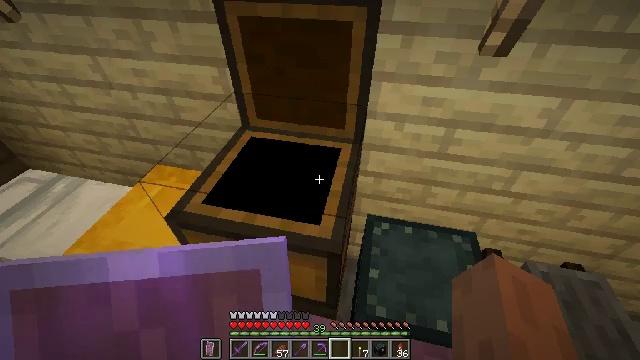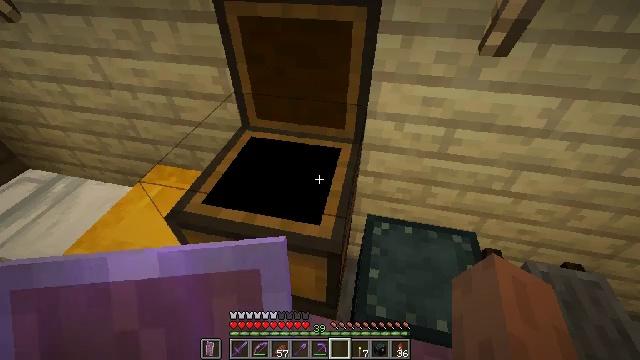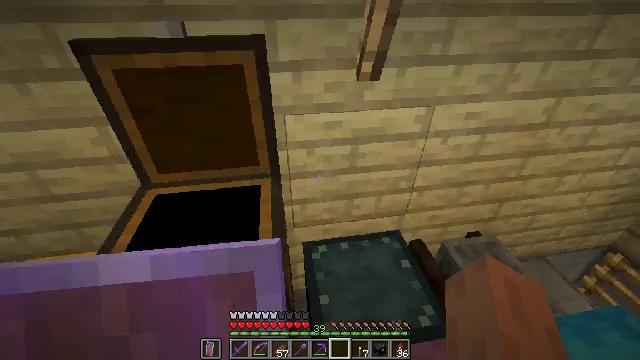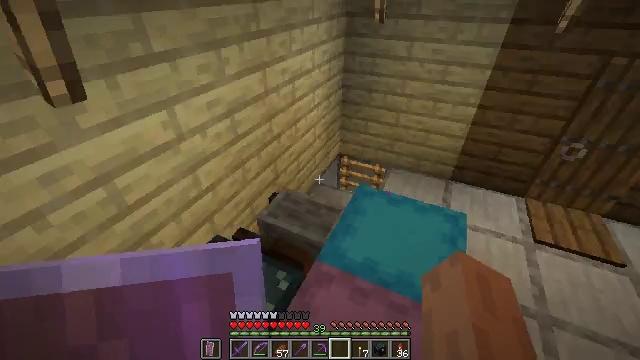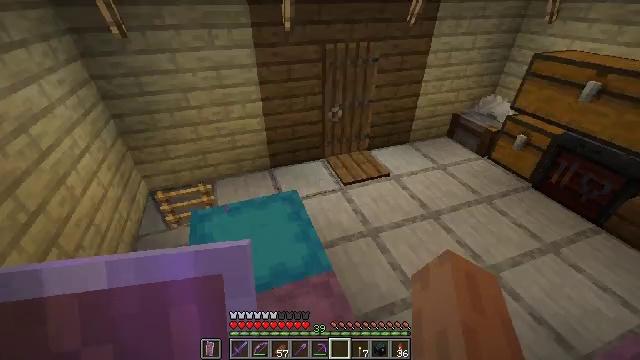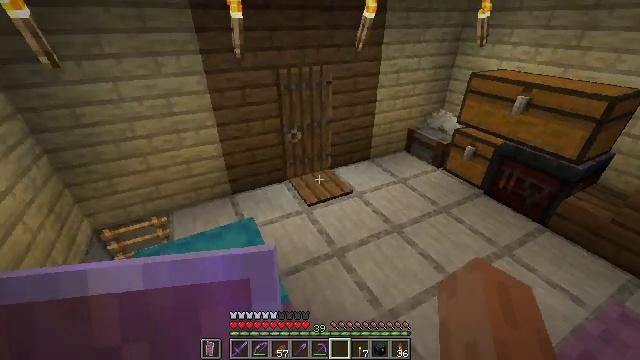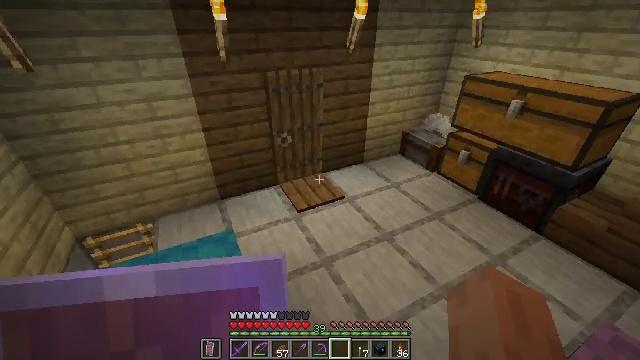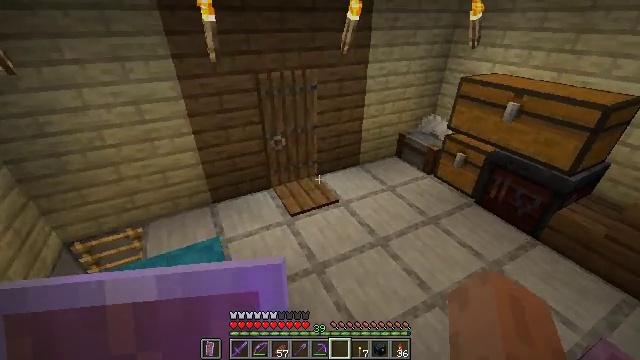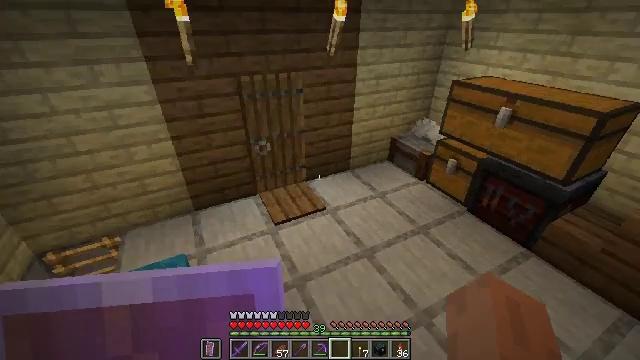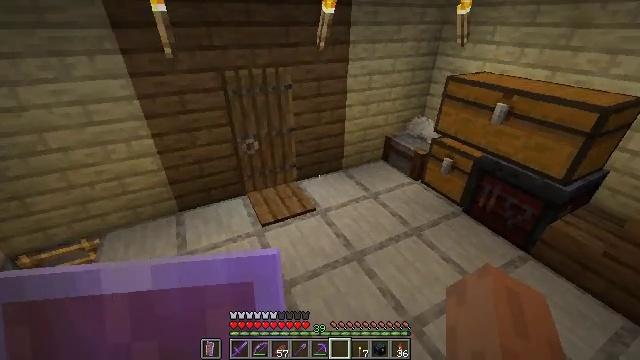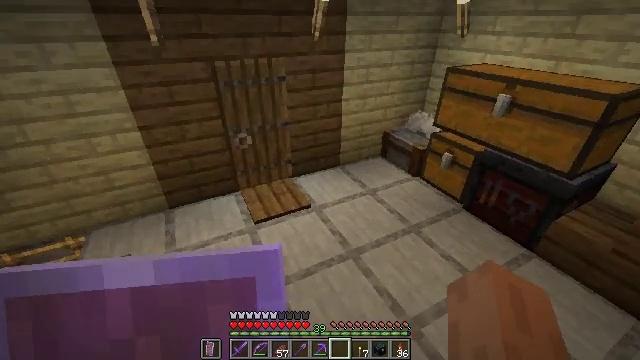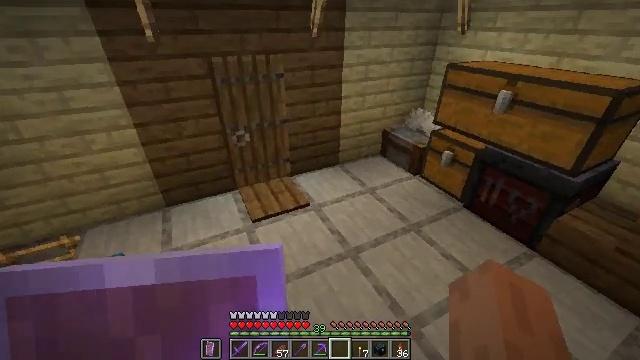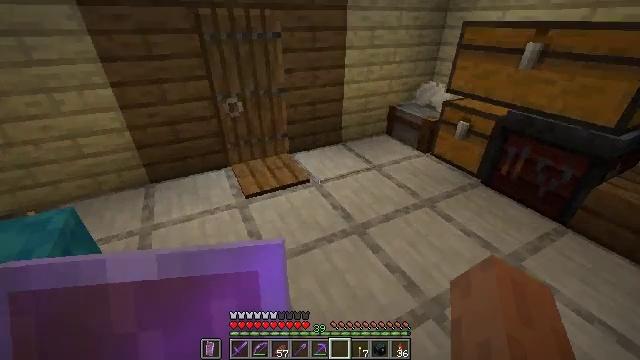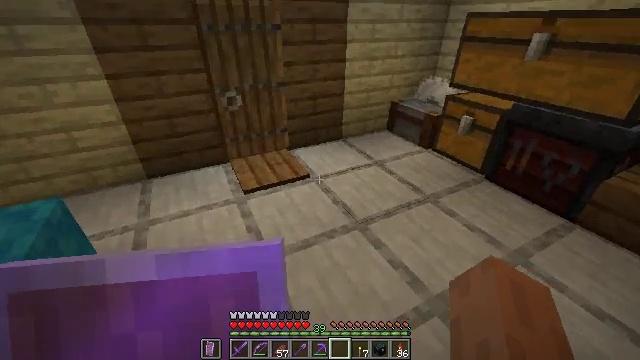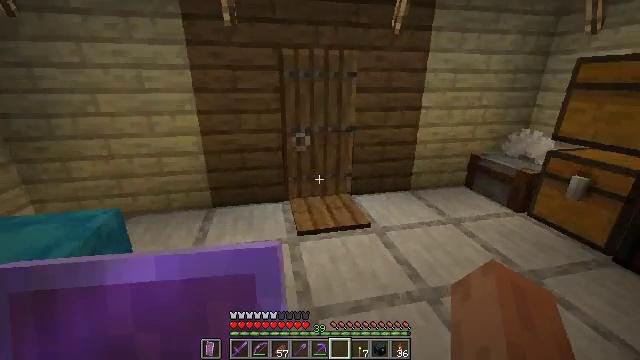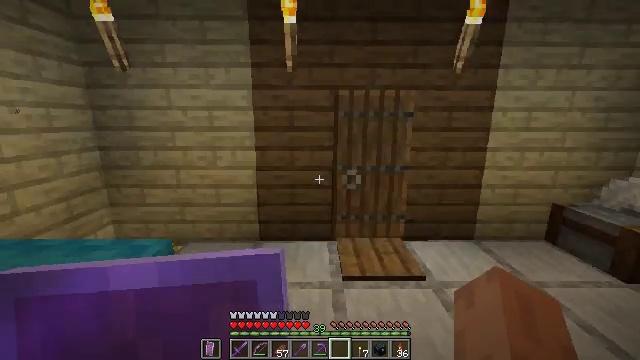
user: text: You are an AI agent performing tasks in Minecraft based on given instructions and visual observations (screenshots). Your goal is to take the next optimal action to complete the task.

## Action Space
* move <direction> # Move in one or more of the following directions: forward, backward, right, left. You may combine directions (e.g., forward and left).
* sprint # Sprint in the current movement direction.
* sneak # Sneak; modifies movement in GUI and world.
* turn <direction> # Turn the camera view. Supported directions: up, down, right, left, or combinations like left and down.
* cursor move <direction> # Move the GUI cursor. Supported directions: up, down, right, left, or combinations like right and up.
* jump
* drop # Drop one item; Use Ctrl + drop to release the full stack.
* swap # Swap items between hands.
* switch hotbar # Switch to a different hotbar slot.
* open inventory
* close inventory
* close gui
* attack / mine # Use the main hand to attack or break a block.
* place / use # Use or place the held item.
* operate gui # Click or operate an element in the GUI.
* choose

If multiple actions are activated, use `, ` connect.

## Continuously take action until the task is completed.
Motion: motion action
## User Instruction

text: Cook sand in a furnace to get glass.
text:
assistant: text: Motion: no_op
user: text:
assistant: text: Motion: turn right and up
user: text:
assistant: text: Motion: turn right
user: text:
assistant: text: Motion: move right, turn right and up
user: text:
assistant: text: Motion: move forward and move right, turn right and up
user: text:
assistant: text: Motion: move forward and move right
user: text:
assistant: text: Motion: move forward and move right
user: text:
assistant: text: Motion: move forward and move right
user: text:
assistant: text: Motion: move forward and move right
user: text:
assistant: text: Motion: move forward
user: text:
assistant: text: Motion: move forward
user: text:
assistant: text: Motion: move forward
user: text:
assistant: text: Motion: move forward
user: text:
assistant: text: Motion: move forward, turn left and up
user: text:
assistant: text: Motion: move forward, turn left and up
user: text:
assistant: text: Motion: move forward
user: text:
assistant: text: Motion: move forward
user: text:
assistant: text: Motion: move forward
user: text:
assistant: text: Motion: move forward
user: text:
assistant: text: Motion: move forward
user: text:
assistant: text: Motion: move forward, turn right
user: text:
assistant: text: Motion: move forward and move right, turn right and up
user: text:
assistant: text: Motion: move forward and move right, turn right and up
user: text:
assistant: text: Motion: move forward and move right
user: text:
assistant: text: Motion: move forward
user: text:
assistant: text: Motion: move forward
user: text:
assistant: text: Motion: move forward, turn left
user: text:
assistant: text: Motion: move forward, turn left
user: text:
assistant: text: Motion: move forward, turn left
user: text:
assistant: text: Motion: move forward, turn left